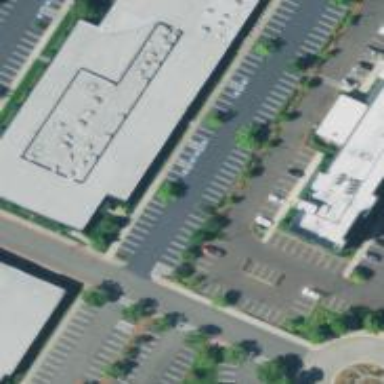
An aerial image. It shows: Parking space.